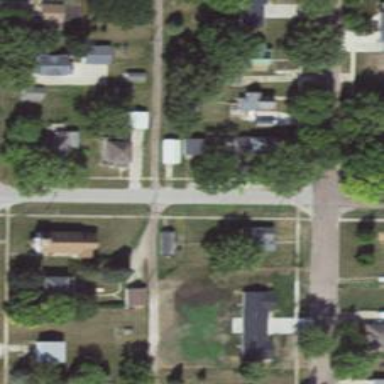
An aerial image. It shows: Alley classified as service road.